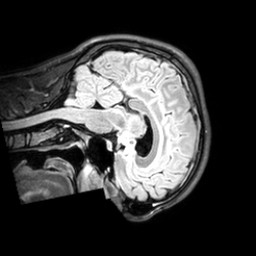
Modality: T1w
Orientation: sagittal
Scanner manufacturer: philips
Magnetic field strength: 3 T
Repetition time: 4.8 s
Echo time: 0.2586 s